Question: I am trying to display a Partial View inside a master (Index) View:
Steps:
1. User selects a Dropdown item from the Index View. This displays a Partial View that has a search Form.
2. User fills the search Form and then clicks the Submit button.
3. If the search Form is valid, a new page (Results View) is displayed.
4. Else, the search Form Partial View should be re displayed with errors INSIDE the master View
I'm having a problem with number 4 because when the search Form submits, it only displays the partial View in a new window. I want to display the whole page : Index View + Partial View with errors.
Suggestions? This is what I have:
Image

Controller
'''
public class AppController : Controller
{
public ActionResult Index()
{
return View(new AppModel());
}
public ActionResult Form(string type)
{
if (type == "IOS")
return PartialView("_IOSApp", new AppModel());
else
return PartialView("_AndroidApp", new AppModel());
}
public ActionResult Search(AppModel appModel)
{
if (ModelState.IsValid)
{
return View("Result");
}
else // This is where I need help
{
if (appModel.Platform == "IOS")
return PartialView("_IOSApp", appModel);
else
return PartialView("_AndroidApp", appModel);
}
}
}
'''
Model
'''
public class AppModel
{
public string Platform { get; set; }
[Required]
public string IOSAppName { get; set; }
[Required]
public string AndroidAppName { get; set; }
public List<SelectListItem> Options { get; set; }
public AppModel()
{
Initialize();
}
public void Initialize()
{
Options = new List<SelectListItem>();
Options.Add(new SelectListItem { Text = "IOS", Value = "I" });
Options.Add(new SelectListItem { Text = "Android", Value = "A"});
}
}
'''
Index.cshtml
'''
@{ ViewBag.Title = "App Selection"; }
<h2>App Selection</h2>
@Html.Label("Select Type:")
@Html.DropDownListFor(x => x.Platform, Model.Options)
<div id="AppForm"></div> // This is where the Partial View goes
'''
_IOSApp.cshtml
'''
@using (Html.BeginForm("Search", "App"))
{
@Html.Label("App Name:")
@Html.TextBoxFor(x => x.IOSAppName)
<input id="btnIOS" type="submit" value="Search IOS App" />
}
'''
AppSearch.js
'''
$(document).ready(function () {
$("#Platform").change(function () {
value = $("#Platform :selected").text();
$.ajax({
url: "/App/Form",
data: { "type": value },
success: function (data) {
$("#AppForm").html(data);
}
})
});
});
'''
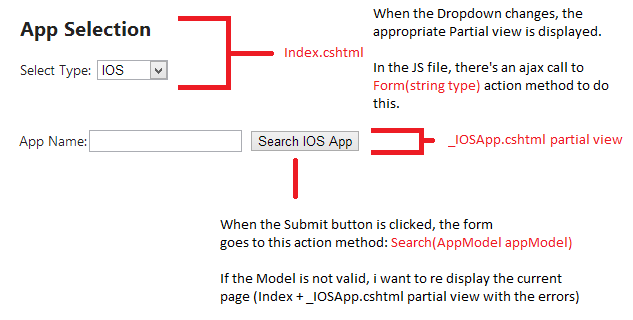
Answer: You need to call the search method by ajax too.
Change the index.html and then
1- if Form is valid replace the whole html or the mainContainer( The div that i have added to view).
2- else just replace the partial view.
'''
@{ ViewBag.Title = "App Selection"; }
<div id="mainContainer">
<h2>App Selection</h2>
@Html.Label("Select Type:")
@Html.DropDownListFor(x => x.Platform, Model.Options)
<div id="AppForm"></div> // This is where the Partial View goes
</div>
'''
Remove the form tag from your partial view just call an ajax call method for searching.
May be easiest way to handle this problem is using .